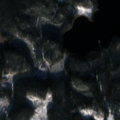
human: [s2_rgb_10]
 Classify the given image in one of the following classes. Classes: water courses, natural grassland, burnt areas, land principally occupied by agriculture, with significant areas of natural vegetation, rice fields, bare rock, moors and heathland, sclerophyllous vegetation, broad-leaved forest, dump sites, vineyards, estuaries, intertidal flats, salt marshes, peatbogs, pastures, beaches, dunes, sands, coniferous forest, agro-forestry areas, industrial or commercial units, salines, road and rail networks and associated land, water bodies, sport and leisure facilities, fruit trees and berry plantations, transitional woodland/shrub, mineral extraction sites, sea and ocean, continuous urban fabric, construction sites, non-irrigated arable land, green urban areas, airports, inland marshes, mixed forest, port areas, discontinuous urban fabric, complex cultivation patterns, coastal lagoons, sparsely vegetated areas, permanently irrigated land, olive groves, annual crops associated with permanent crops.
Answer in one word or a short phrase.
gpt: coniferous forest, water bodies